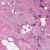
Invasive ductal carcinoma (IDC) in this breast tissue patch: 1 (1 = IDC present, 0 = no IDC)